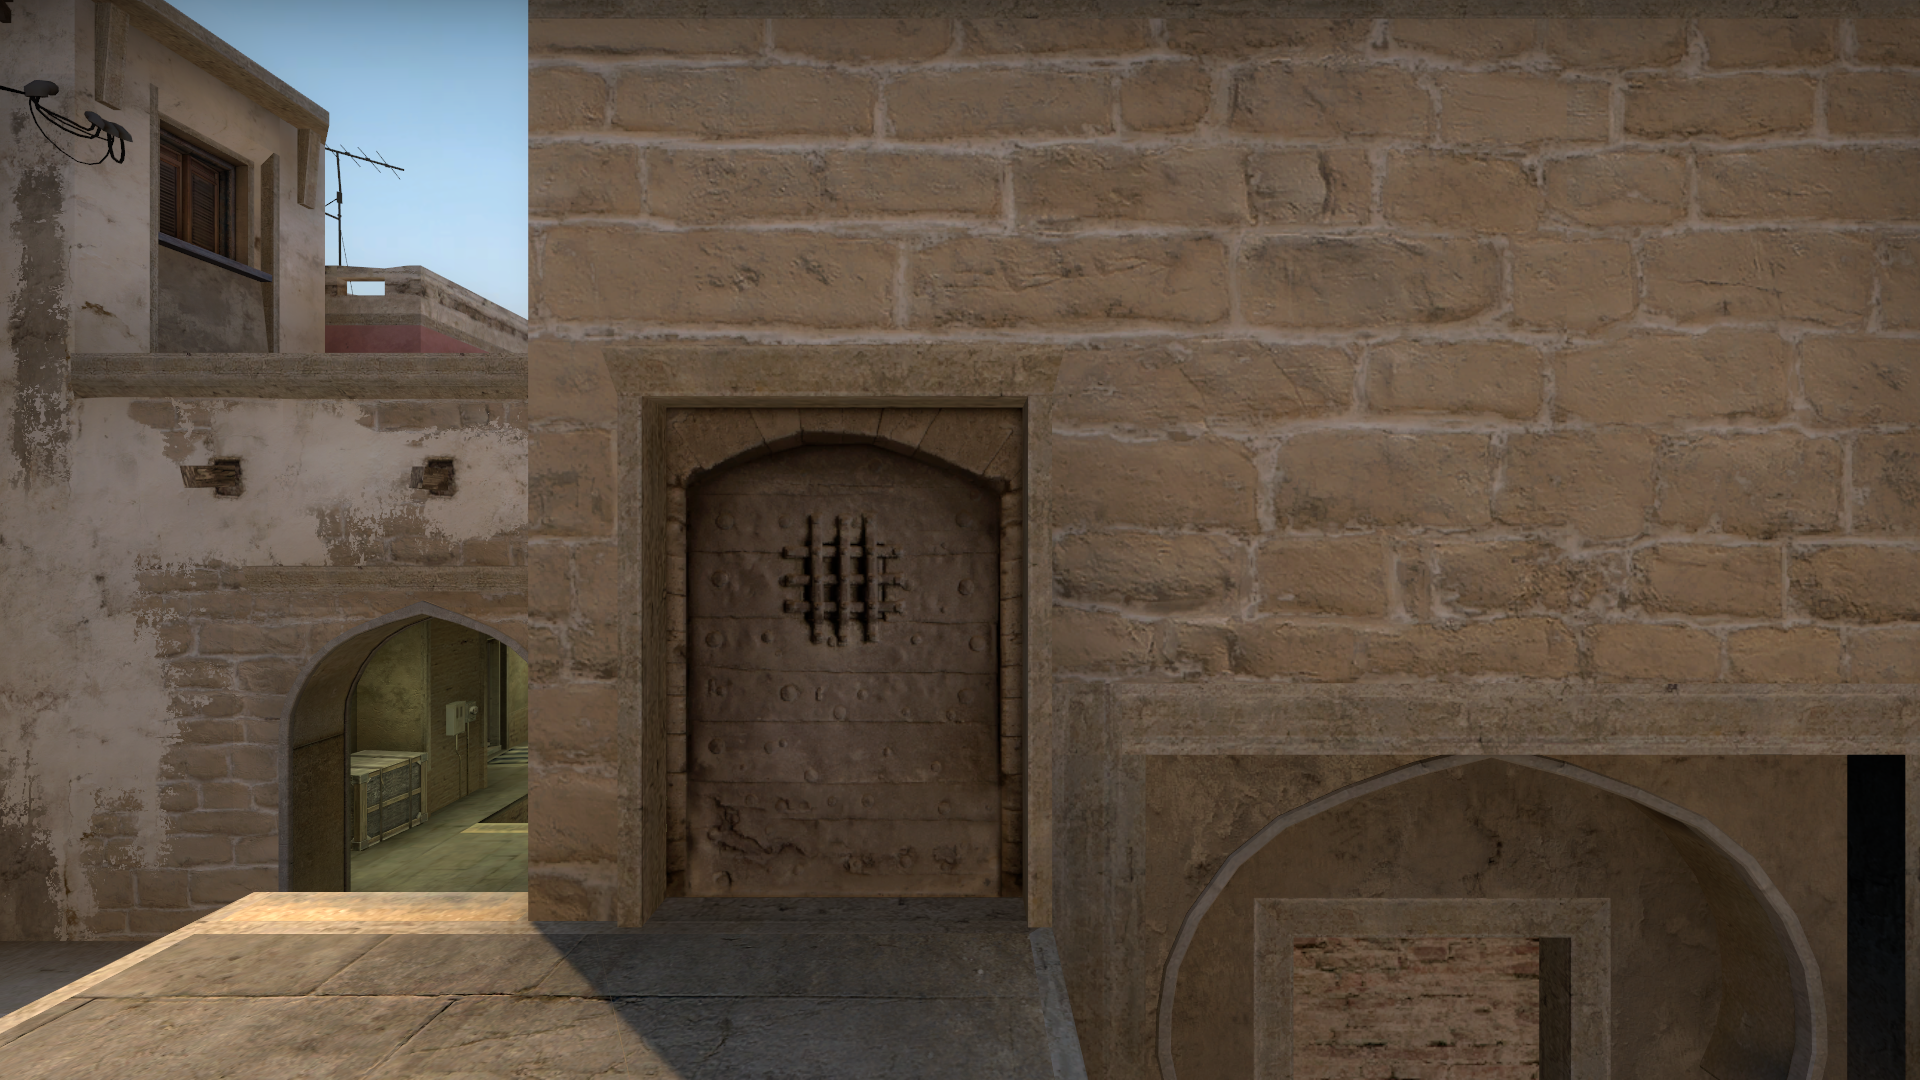
Map: de_mirage